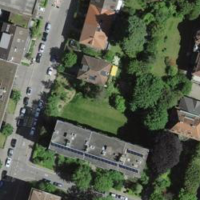
EUNIS habitat code: 54
Species observed at this site:
Turdus iliacus